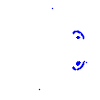
Particle: electron